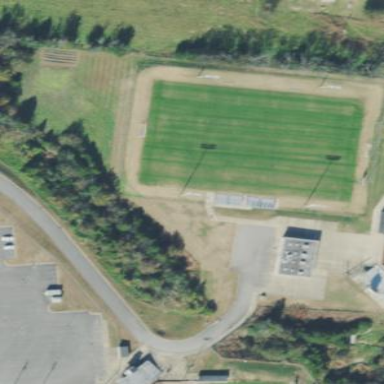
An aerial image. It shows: Grass pitch used for soccer.